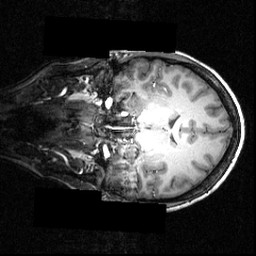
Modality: T1w
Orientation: coronal
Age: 16
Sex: female
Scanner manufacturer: siemens
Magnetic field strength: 3.951 T
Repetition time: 1.5 s
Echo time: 0.00335 s